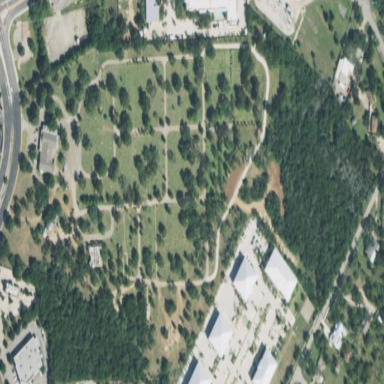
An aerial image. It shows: Cemetery.